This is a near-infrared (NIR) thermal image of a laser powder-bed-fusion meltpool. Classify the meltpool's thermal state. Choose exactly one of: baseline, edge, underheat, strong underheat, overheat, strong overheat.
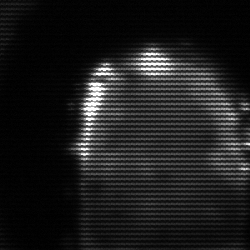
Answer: baseline